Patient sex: M
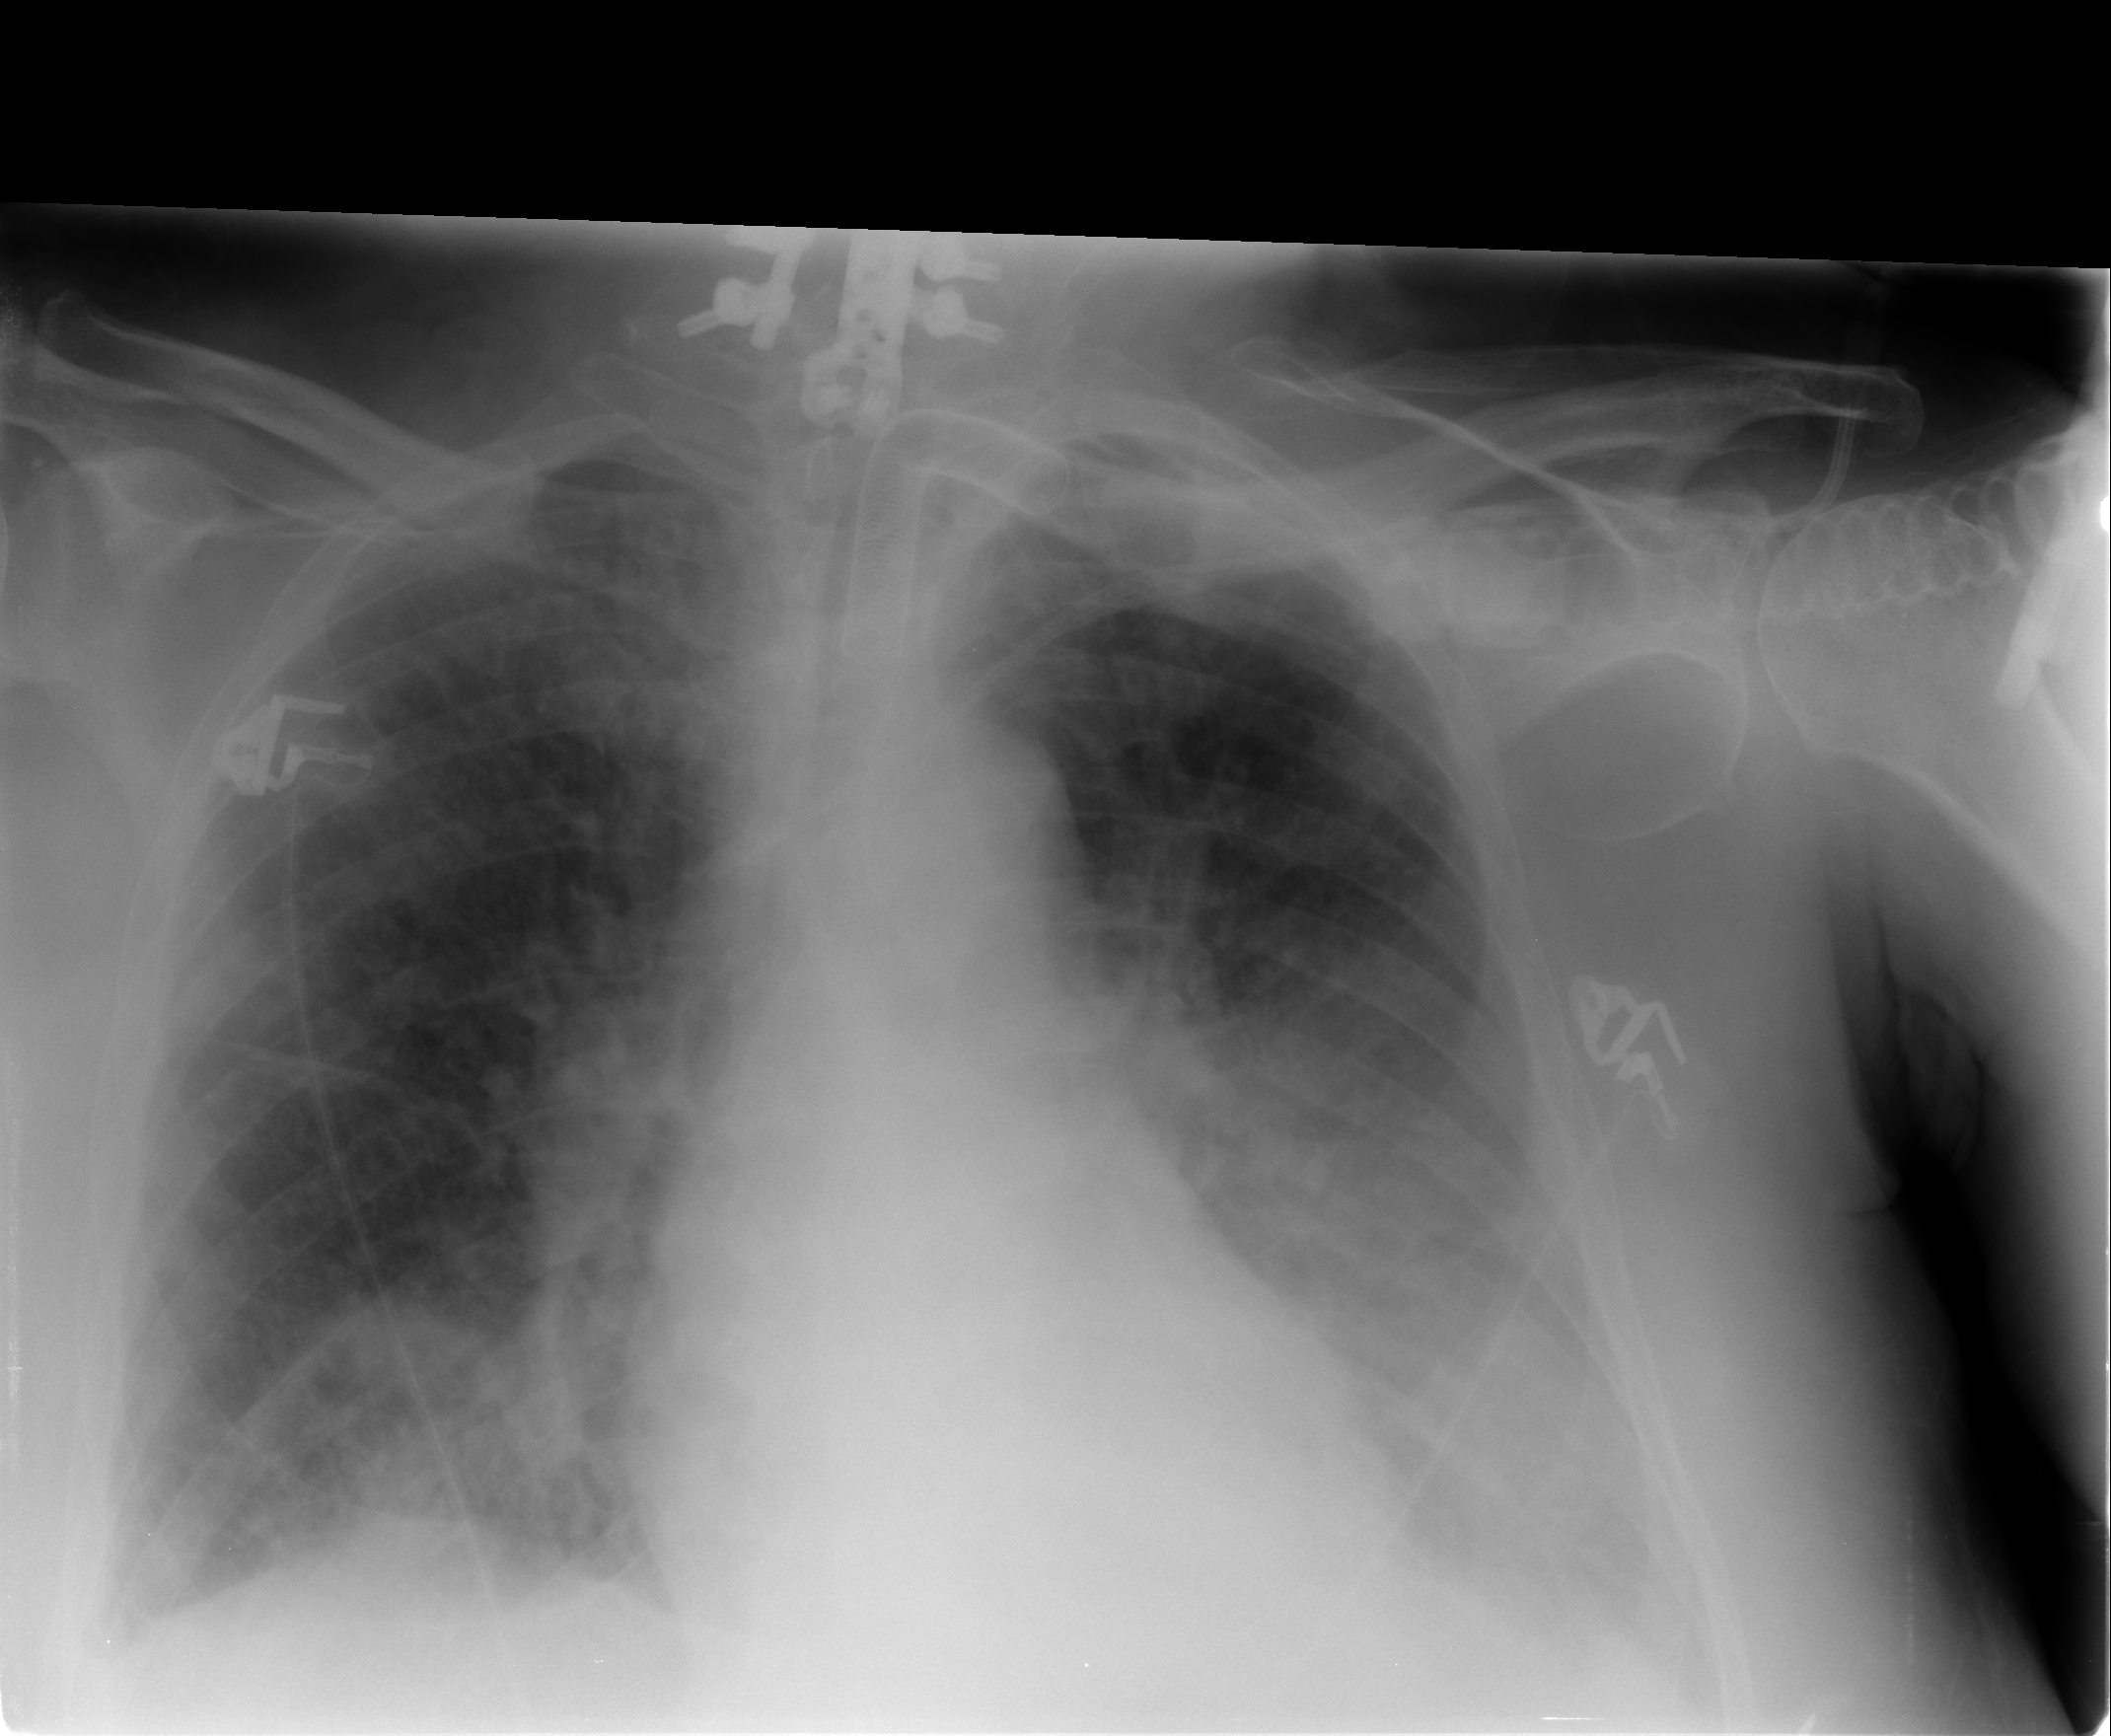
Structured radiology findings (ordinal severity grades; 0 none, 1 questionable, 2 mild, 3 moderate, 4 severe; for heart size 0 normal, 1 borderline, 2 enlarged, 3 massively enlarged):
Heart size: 2
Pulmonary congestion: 1
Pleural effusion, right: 1
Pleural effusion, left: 2
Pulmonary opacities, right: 3
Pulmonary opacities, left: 3
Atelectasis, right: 2
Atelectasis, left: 2